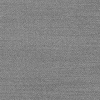
Atmospheric dust classification: dusty